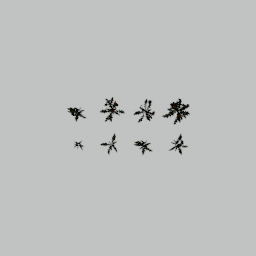
Label: nature